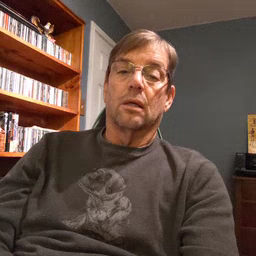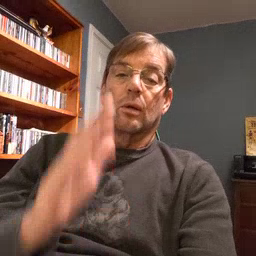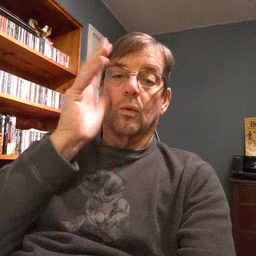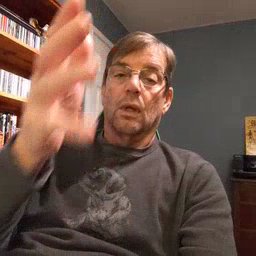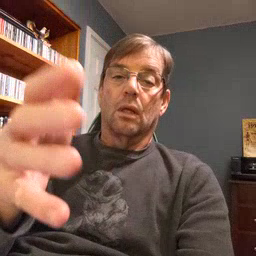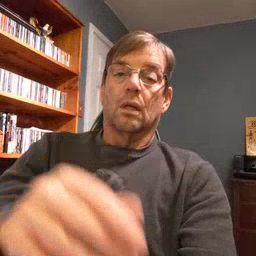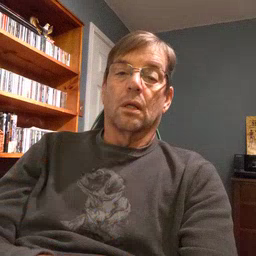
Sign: will